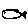
Label: fish